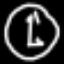
Label: clock